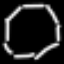
Label: octagon